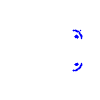
Particle: proton